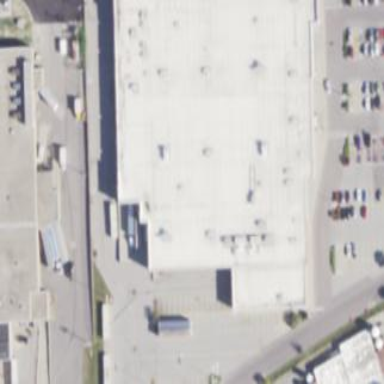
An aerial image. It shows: Retail building housing department store.